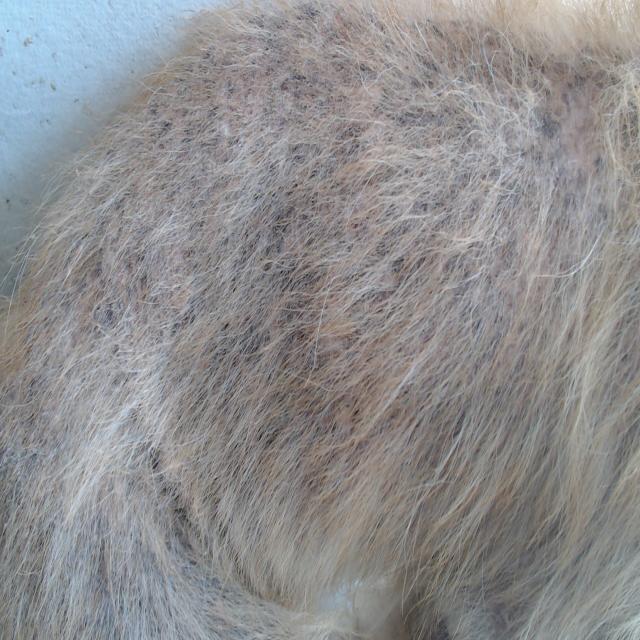
Canine demodicosis (Demodex mange) — caused by Demodex canis mites. Presents with alopecia, follicular papules, pustules, and comedones. Often localized on face and forelimbs.